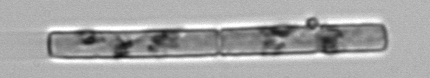
Label: Guinardia_delicatula